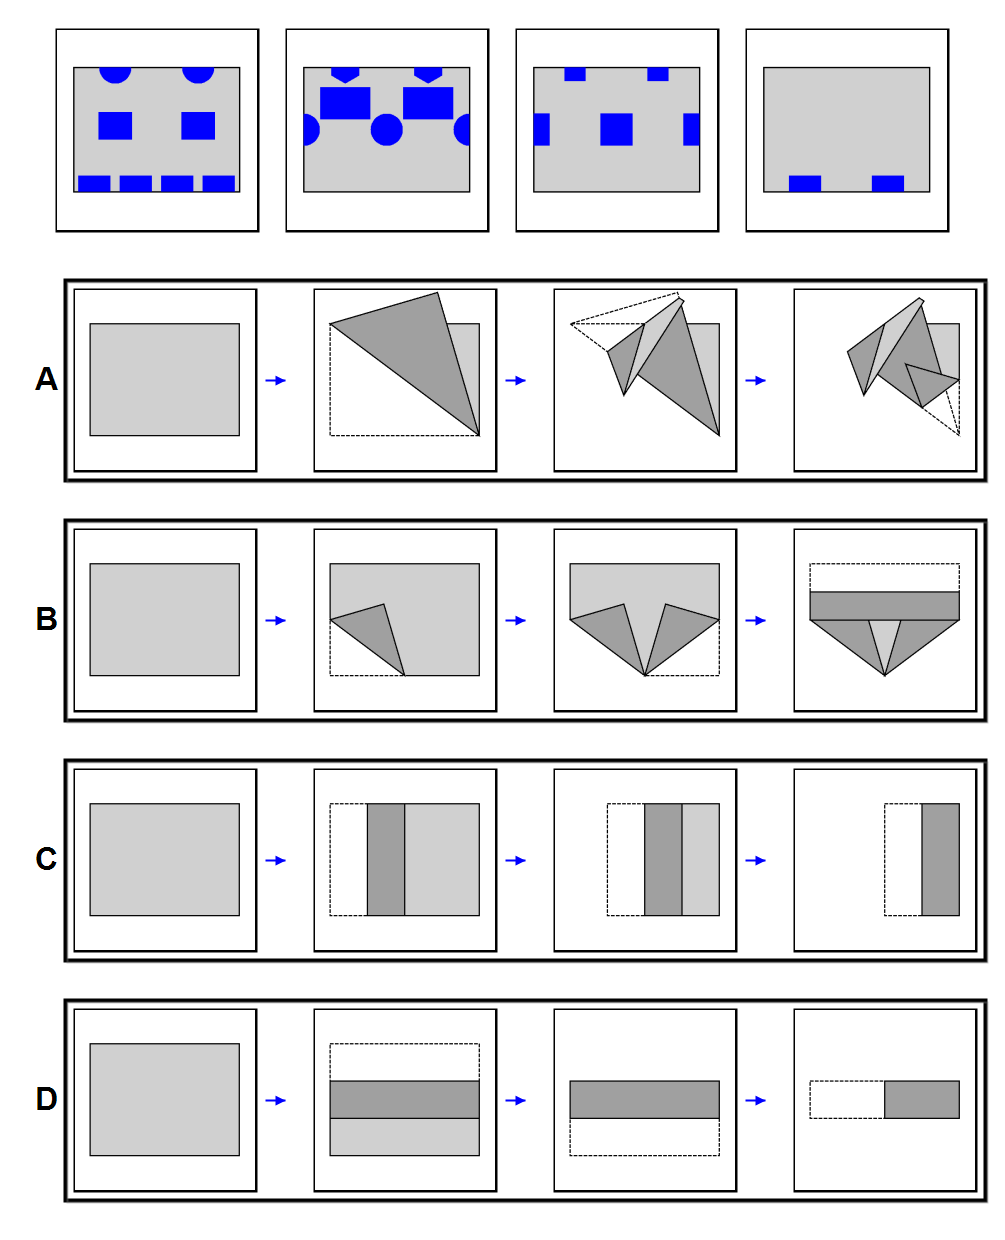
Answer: C